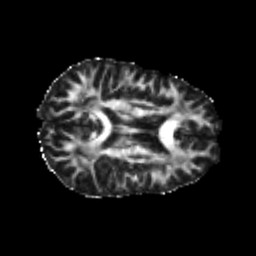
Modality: FA
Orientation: axial
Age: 24
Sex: male
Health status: healthy
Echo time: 0.074 s